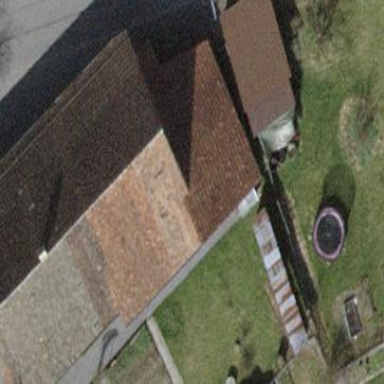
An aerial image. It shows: View of roof of building.